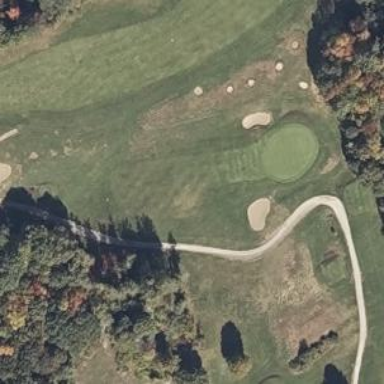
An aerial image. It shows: Grassy area designated as golf fairway.